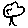
Label: tree